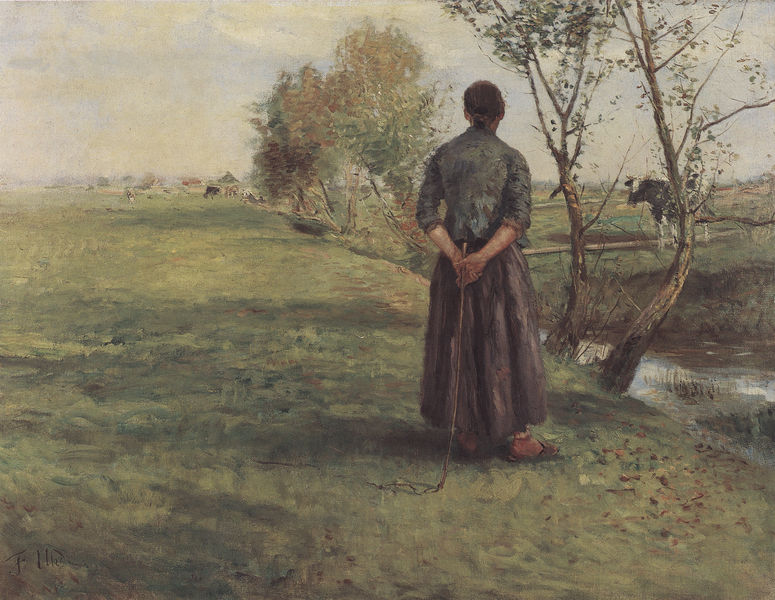
Titel: Im Herbst (Die Hirtin im Dachauer Moos)
Künstler: Fritz von Uhde
Standort: Leipzig
Institution: Museum der Bildenden Künste
Schlagwörter: baum, blau, blätter, gemälde, hand, himmel, laub, meer, schatten, wasser, wolken, bäume, fluss, grün, impressionismus, landschaft, see, teich, ufer, äste, braun, frankreich, frau, grau, hintergrund, kleid, licht, rücken, schwarz, vordergrund, weiss, ölbild, blick, gras, haus, rasen, rot, weg, wiese, wolke, malerei, rock, arme, stehen, bild, signatur, öl, ast, bach, baumstamm, birke, feld, ferne, horizont, häuser, kühe, strauch, vieh, weide, zweige, brücke, büsche, einsam, gebüsch, gewässer, sonne, wiesen, land, millet, figur, realismus, blatt, person, bauern, genre, stock, zügel, schürze, dutt, magd, sommer, naturalismus, schuhe, stab, acker, bäuerin, dorf, aue, herde, kuh, rind, bauernhof, herbst, hof, hütten, böschung, stämme, zopf, vert, sandalen, bauer, impression, rinder, weiden, zweig, trostlos, rückenfigur, barfuß, peitsche, leinwand, laubbaum, schuh, bachlauf, siedlung, graben, wolkne, femme, hirte, hirtin, rute, nature, paysage, fleuve, robe, forelle, bäum, corot, bäuerlich, paysanne, flussufer, kuhherde, herbstlaub, gerte, landschat, vache, farm, feuilles, magdt, rivière, kuhhirtin, branche, rinderherde, bauerhof, route, feuille, derrière, bahc, bauerin, signautr, hüterin, virgina woolf, goasl, kuhtreiberin, abre, f., abres, garder, rinderhirtin, siesen